Interaction volume radius: 10 \u00c5
Interaction volume height: 15 \u00c5
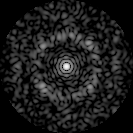
Disorder parameter: 0.7433